Aerial crown-view tile of a tropical tree (Barro Colorado Island, Panama), acquired 20240813:
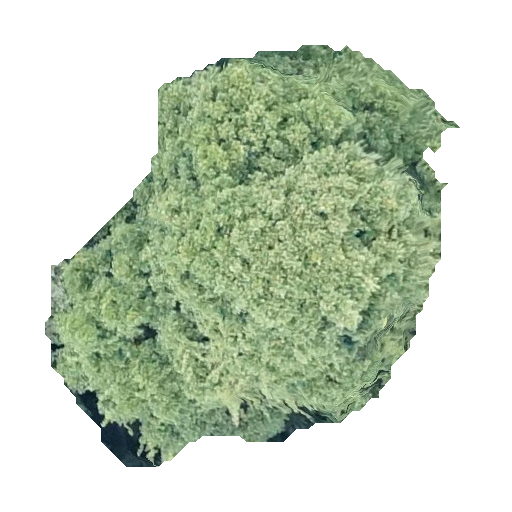
Species: Prioria copaifera
GBIF accepted scientific name: Prioria copaifera
Crown area: 179.582 m²